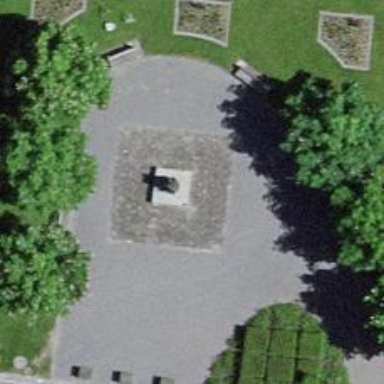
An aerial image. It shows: Fountain.